Question: I know there is a forum for this issue but seems like WOT has warned something. Don't know exactly what is happening to the site but hope some guys out there can help me since no one answered my question there.

Here is my code on List Page: After record processed event
'''
if (strtoupper($data["Availability"]) =="SOLD"){
$row["rowstyle"]='style="background:red; color:white"';
}
'''
I even tried to print the value of "Availability" inside the condition and it prints exactly as SOLD but seems like nothing happened.
I can see that the row background changes when refreshed or during few seconds of loading (SEEMS WORKING!) but after that the color gets back to its original settings.
Hope anyone can tell me that this is a bug or am I really missing something.
References: PhpRunner Manual and <URL>
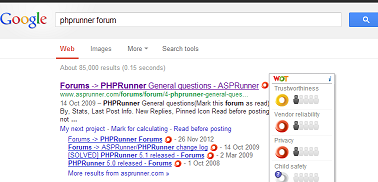
Answer: Found the answer. thanks
'Resizable table columns' on Miscellaneous page under 'Table Specific Settings'. Not a great answer though, but solves my issue.